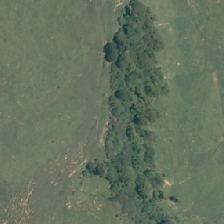
Land cover: broadleaved_indigenous_hardwood